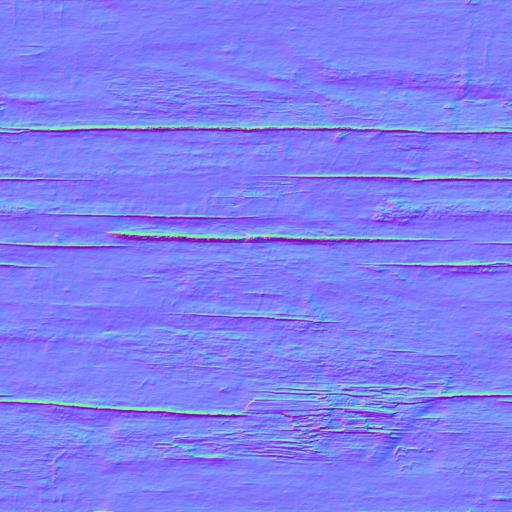
brown grey orange smooth stripped wood wooden